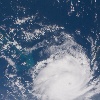
Label: cloud